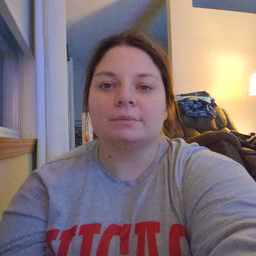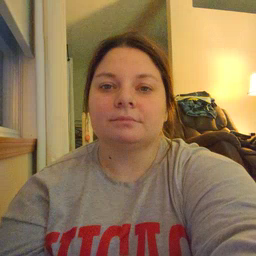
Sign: shoe